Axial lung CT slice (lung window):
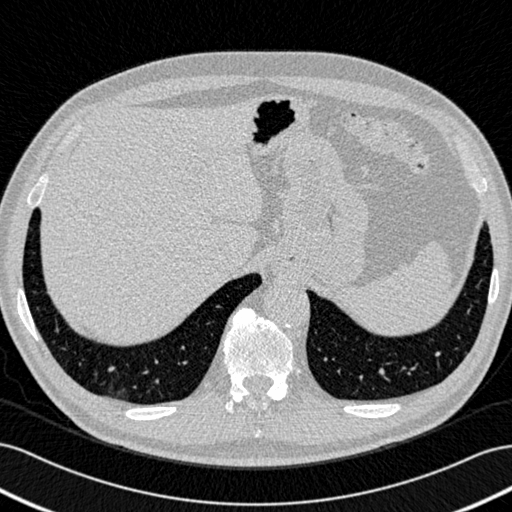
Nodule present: no